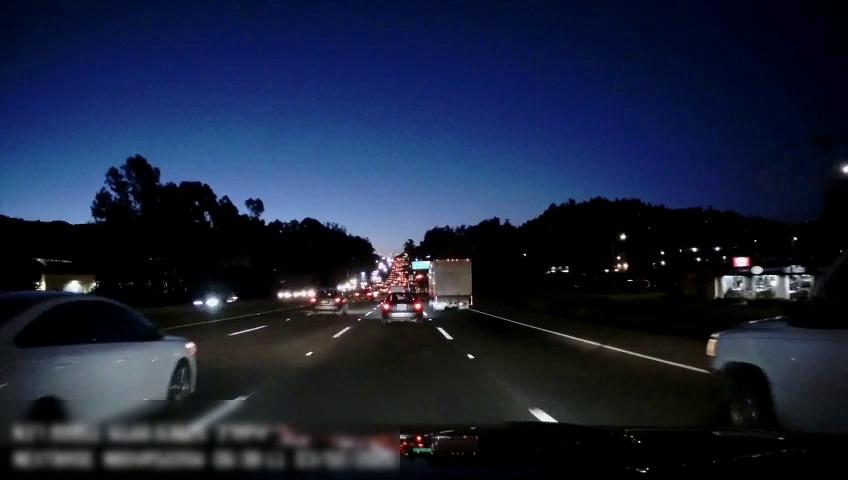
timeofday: Night
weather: Other
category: Drivable Space
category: Vehicles | SUV
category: Vehicles | Car
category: Vehicles | Car
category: Vehicles | Car
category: Vehicles | Truck
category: Vehicles | Car
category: Vehicles | Car
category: Vehicles | Truck
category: Lanes | Alternate Lane
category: Lanes | Current Lane
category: Lanes | Current Lane
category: Lanes | Alternate Lane
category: Lanes | Alternate Lane
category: Traffic | Signs